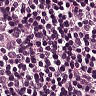
Metastatic tissue present: yes